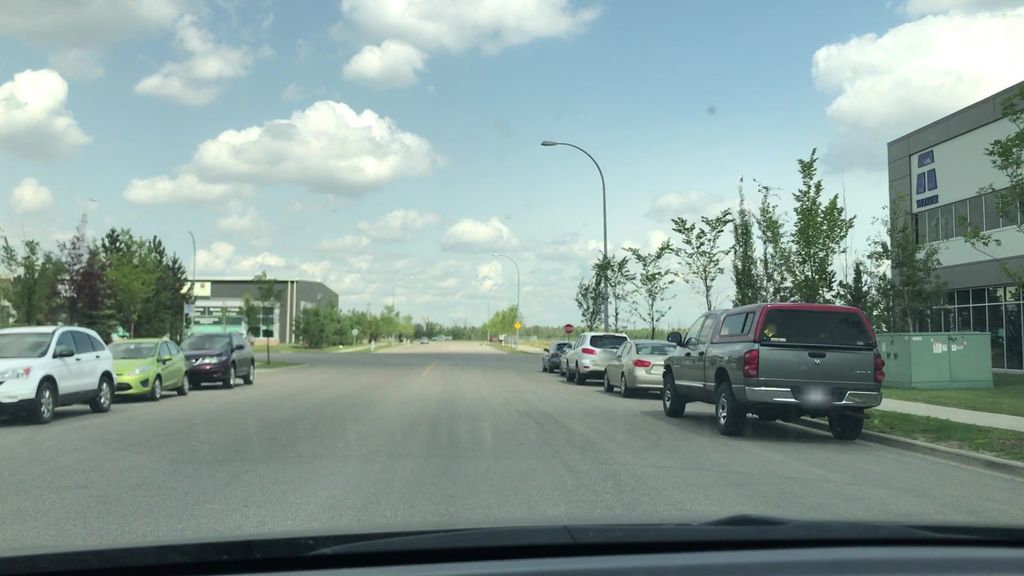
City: edmonton